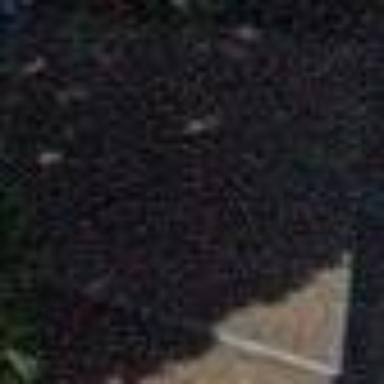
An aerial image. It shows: View of roof of building.